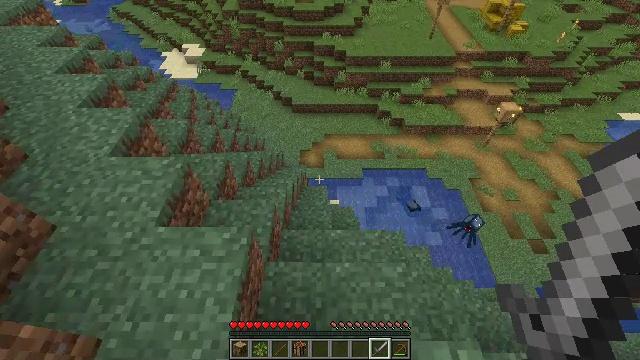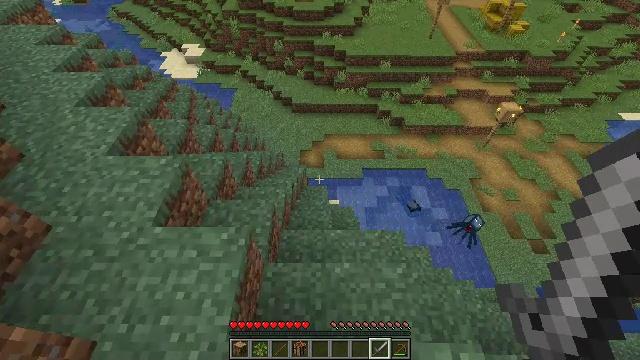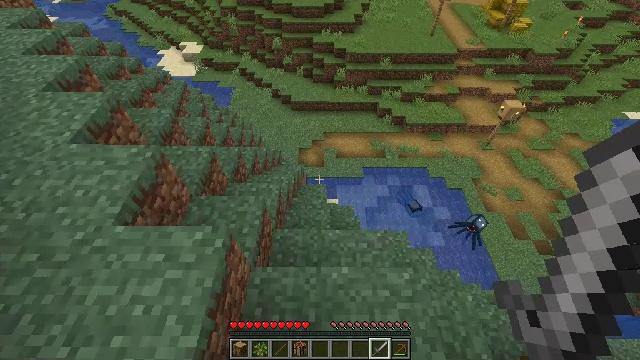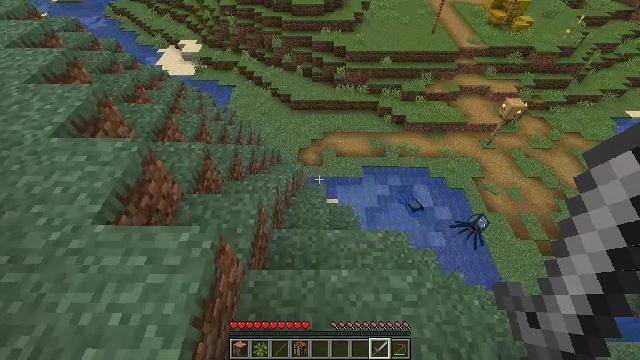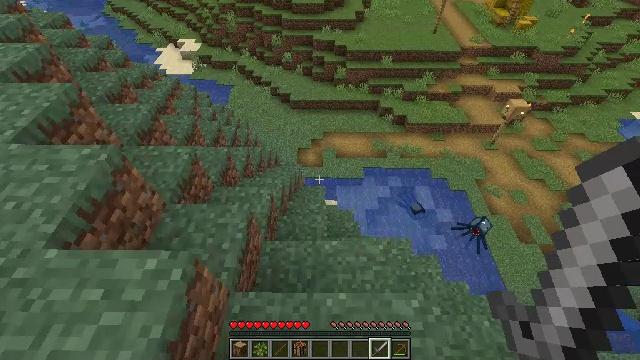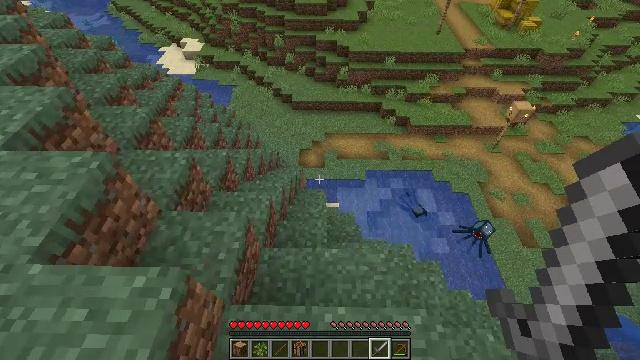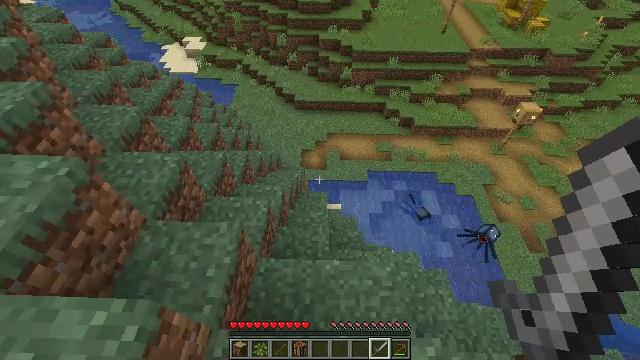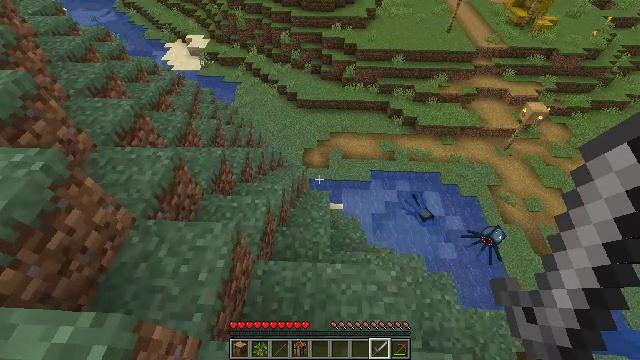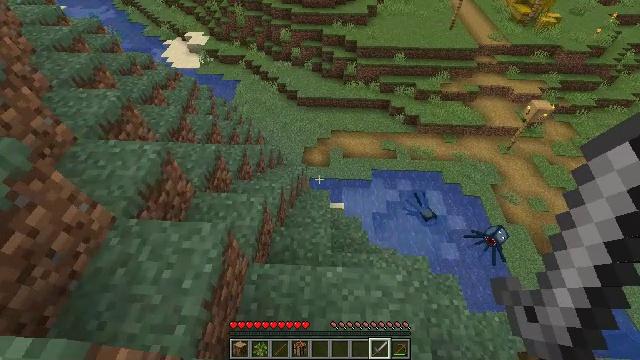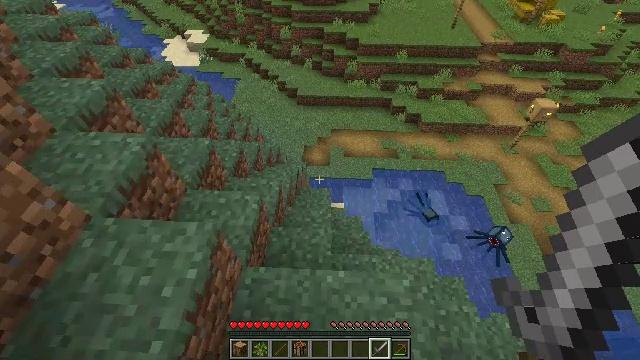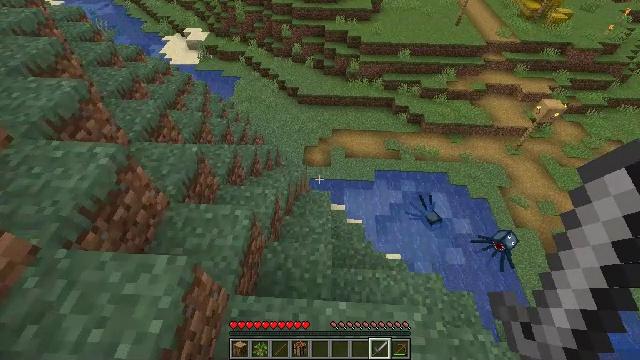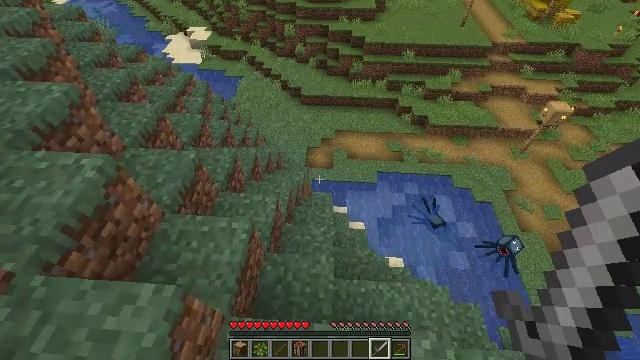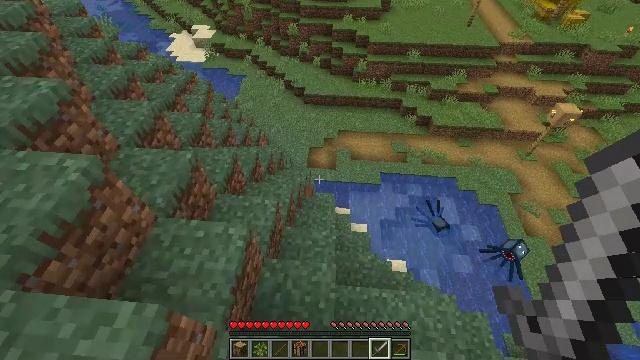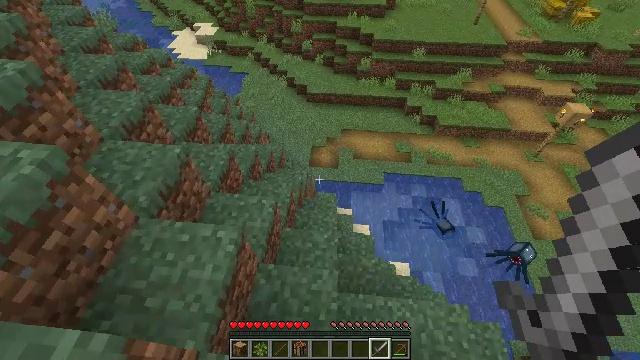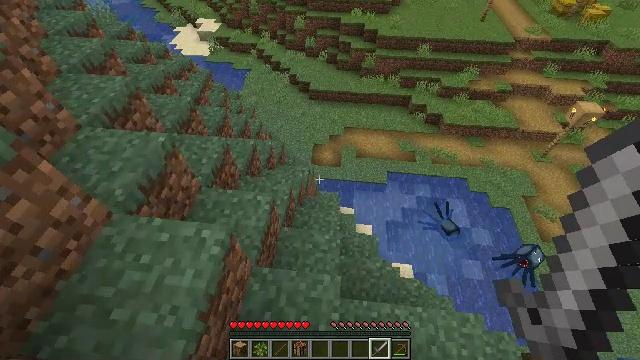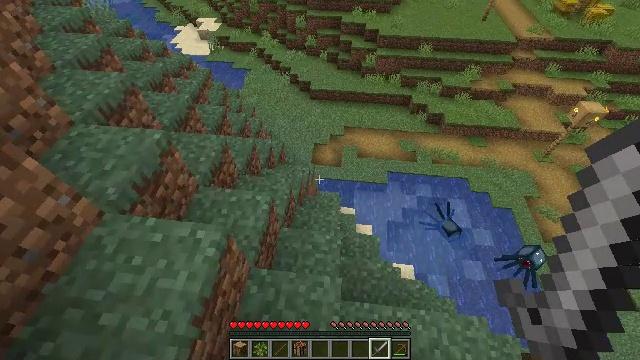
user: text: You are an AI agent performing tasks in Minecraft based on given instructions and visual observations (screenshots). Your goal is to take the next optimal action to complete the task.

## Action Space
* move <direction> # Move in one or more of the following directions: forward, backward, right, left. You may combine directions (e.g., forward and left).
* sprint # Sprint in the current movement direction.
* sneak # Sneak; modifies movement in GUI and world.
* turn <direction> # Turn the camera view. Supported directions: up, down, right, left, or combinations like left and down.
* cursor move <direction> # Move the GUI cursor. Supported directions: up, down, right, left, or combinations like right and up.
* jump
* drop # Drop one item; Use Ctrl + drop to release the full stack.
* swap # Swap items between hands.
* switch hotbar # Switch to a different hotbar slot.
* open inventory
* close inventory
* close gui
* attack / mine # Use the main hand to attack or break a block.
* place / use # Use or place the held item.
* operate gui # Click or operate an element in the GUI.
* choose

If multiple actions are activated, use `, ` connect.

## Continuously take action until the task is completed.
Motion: motion action
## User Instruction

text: Destroy the yellow bed to recycle it.
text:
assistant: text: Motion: move forward
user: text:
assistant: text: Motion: move forward
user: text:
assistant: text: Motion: move forward
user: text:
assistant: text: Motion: move forward
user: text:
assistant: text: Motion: move forward
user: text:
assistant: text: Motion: move forward
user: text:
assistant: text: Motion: move forward
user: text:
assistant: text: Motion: move forward
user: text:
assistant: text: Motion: move forward
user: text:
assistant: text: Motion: move forward
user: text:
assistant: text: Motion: move forward
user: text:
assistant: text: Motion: move forward
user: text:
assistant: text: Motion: move forward
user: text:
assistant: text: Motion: move forward
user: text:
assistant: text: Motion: move forward
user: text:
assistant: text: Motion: move forward
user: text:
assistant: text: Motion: move forward
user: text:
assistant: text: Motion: move forward
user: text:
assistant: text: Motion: move forward
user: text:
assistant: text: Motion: move forward
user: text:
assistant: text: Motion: move forward
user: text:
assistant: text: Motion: move forward
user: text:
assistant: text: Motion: move forward
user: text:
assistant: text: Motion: move forward
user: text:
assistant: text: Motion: move forward
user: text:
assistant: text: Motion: move forward
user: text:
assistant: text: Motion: move forward
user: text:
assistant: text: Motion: move forward
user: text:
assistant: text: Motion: move forward
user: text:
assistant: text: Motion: move forward